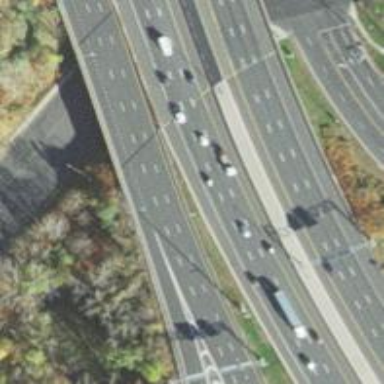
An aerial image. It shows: Motorway junction.